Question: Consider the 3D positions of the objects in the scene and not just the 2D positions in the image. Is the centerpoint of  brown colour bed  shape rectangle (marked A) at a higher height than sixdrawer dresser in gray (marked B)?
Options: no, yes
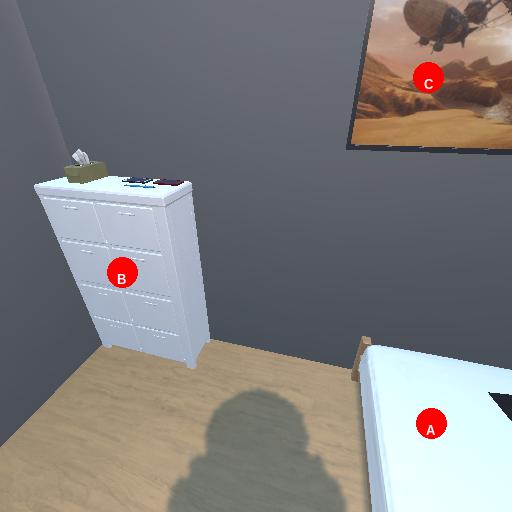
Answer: no